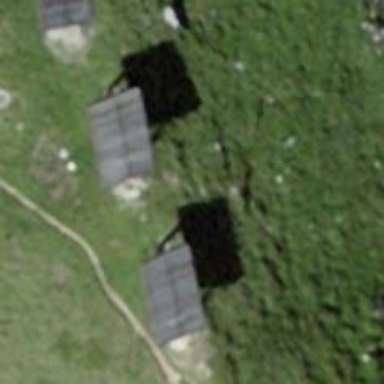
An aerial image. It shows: Structure built for avalanche protection.